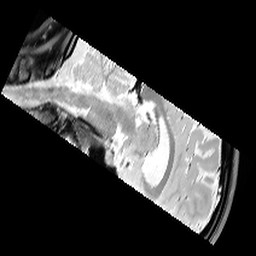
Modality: PDw
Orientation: sagittal
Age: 20
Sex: female
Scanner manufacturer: siemens
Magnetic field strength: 3 T
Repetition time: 6.49 s
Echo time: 0.016 s